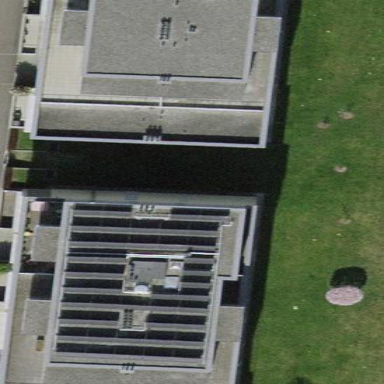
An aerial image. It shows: Solar power generator located on the roof. It is solar thermal collector.